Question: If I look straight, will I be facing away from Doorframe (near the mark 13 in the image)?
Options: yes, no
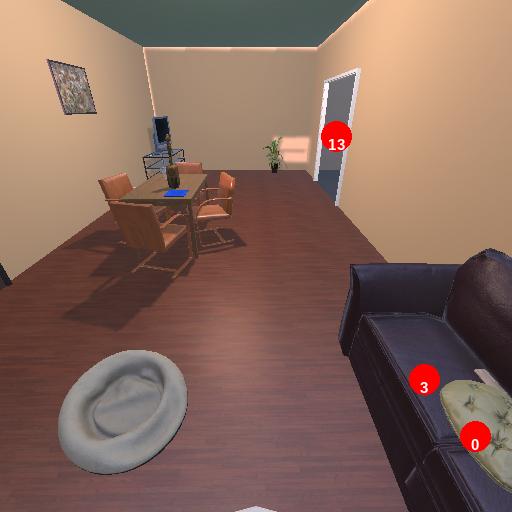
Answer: yes